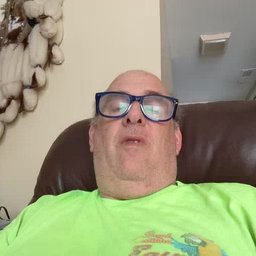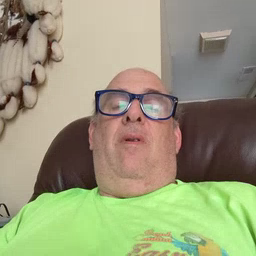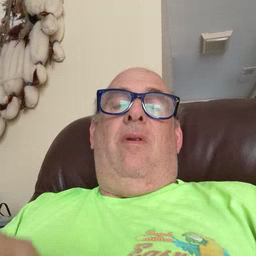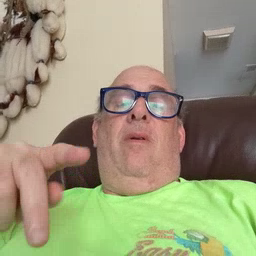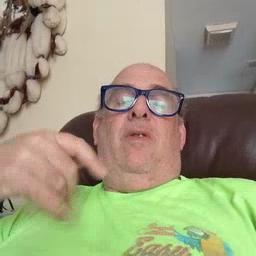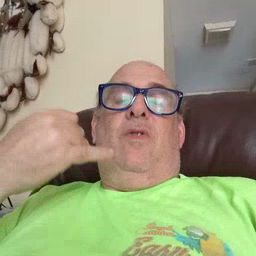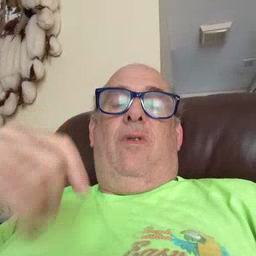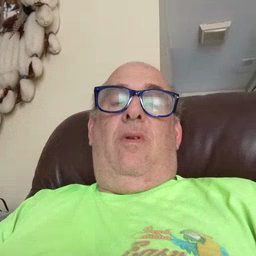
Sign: pajamas